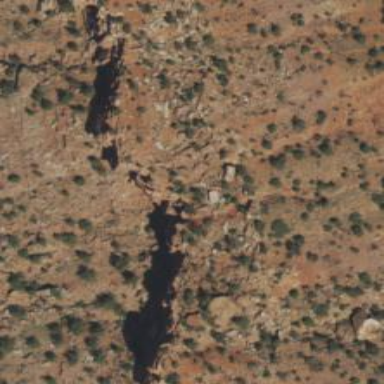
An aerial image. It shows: Natural cliff.